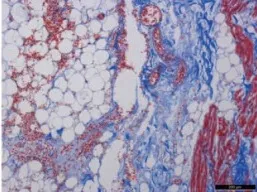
Hemorrhage was obvious within the AVN via Masson trichrome staining (C: Masson trichrome stain, x100).
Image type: pathology (masson_trichrome)